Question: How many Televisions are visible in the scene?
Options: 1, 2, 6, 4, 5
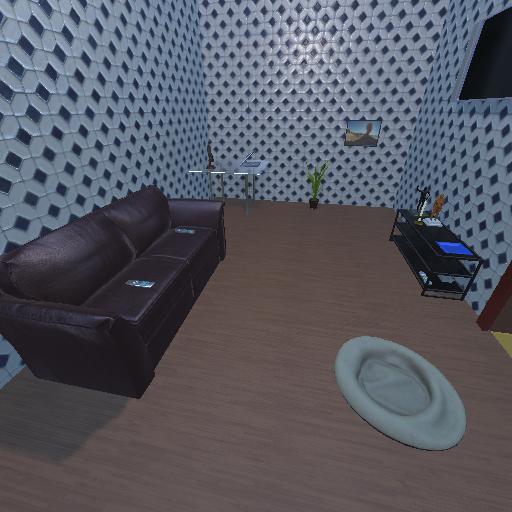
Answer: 1